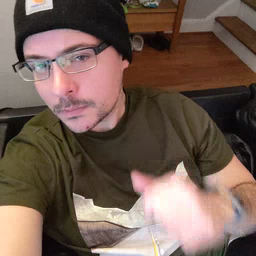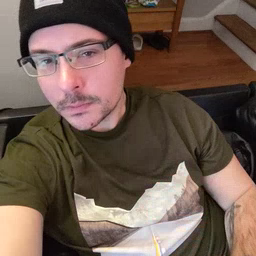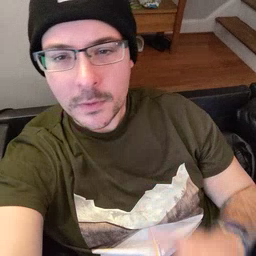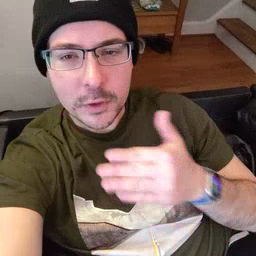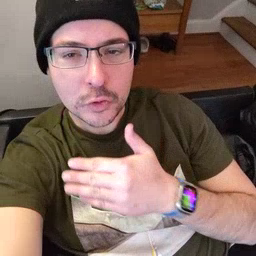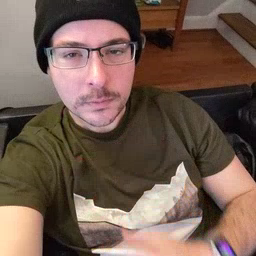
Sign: fish